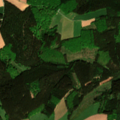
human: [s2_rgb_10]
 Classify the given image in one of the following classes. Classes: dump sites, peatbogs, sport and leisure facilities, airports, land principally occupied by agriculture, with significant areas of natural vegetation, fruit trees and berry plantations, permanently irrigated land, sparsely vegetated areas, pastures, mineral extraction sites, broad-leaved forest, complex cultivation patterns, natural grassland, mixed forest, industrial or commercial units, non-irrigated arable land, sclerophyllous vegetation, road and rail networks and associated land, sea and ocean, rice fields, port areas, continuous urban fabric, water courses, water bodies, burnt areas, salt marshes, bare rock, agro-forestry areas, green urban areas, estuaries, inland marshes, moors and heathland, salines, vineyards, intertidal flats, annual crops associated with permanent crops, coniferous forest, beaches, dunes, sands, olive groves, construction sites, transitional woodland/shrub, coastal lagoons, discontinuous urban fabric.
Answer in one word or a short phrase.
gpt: complex cultivation patterns, broad-leaved forest, coniferous forest